Question: I need to convert 'HTML' in template.
As seen in image should show as a template.
I am using 'table' to show . but now i need to show it in template output
Here is my Code:
'''
<table id="datatable" class="tablesorter">
<span id='errfrmMsg'></span>
<thead>
<tr>
<th scope="col" id="">Name</th>
<th scope="col" id="">Content</th>
</tr>
</thead>
<tbody>
<?php
$templ_id = $_REQUEST['templ_id'];
$getTemplateQuery = mysql_query("select * from templates where id = $templ_id");
$getTemplateRow = mysql_fetch_array($getTemplateQuery);
?>
<tr>
<td valign="top" width="125"><?php echo $getTemplateRow['templ_name'];?></td>
<td valign="top" width="319">
<?php
echo $templContent = $getTemplateRow['templ_content'];
?>
</tr>
</tbody>
</table>
'''
Here is an Output:

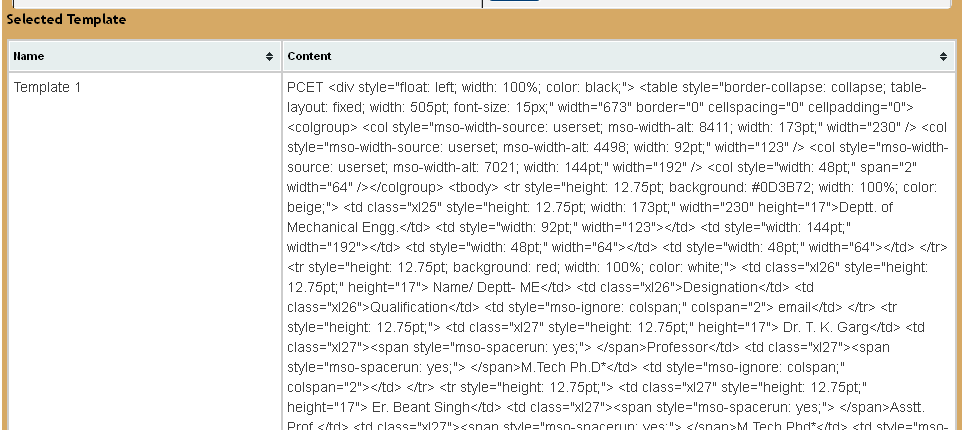
Answer: From what I can gather from your question, try outputting with:
'$html = htmlspecialchars_decode($content)'
EDIT:
'echo $templContent = htmlspecialchars_decode($getTemplateRow['templ_content']);'